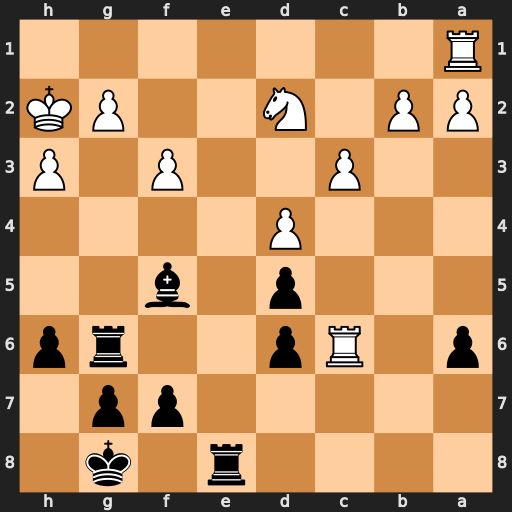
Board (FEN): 4r1k1/5pp1/p1Rp2rp/3p1b2/3P4/2P2P1P/PP1N2PK/R7
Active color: b
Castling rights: -
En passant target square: -
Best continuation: Re2 Rg1 Rxd2